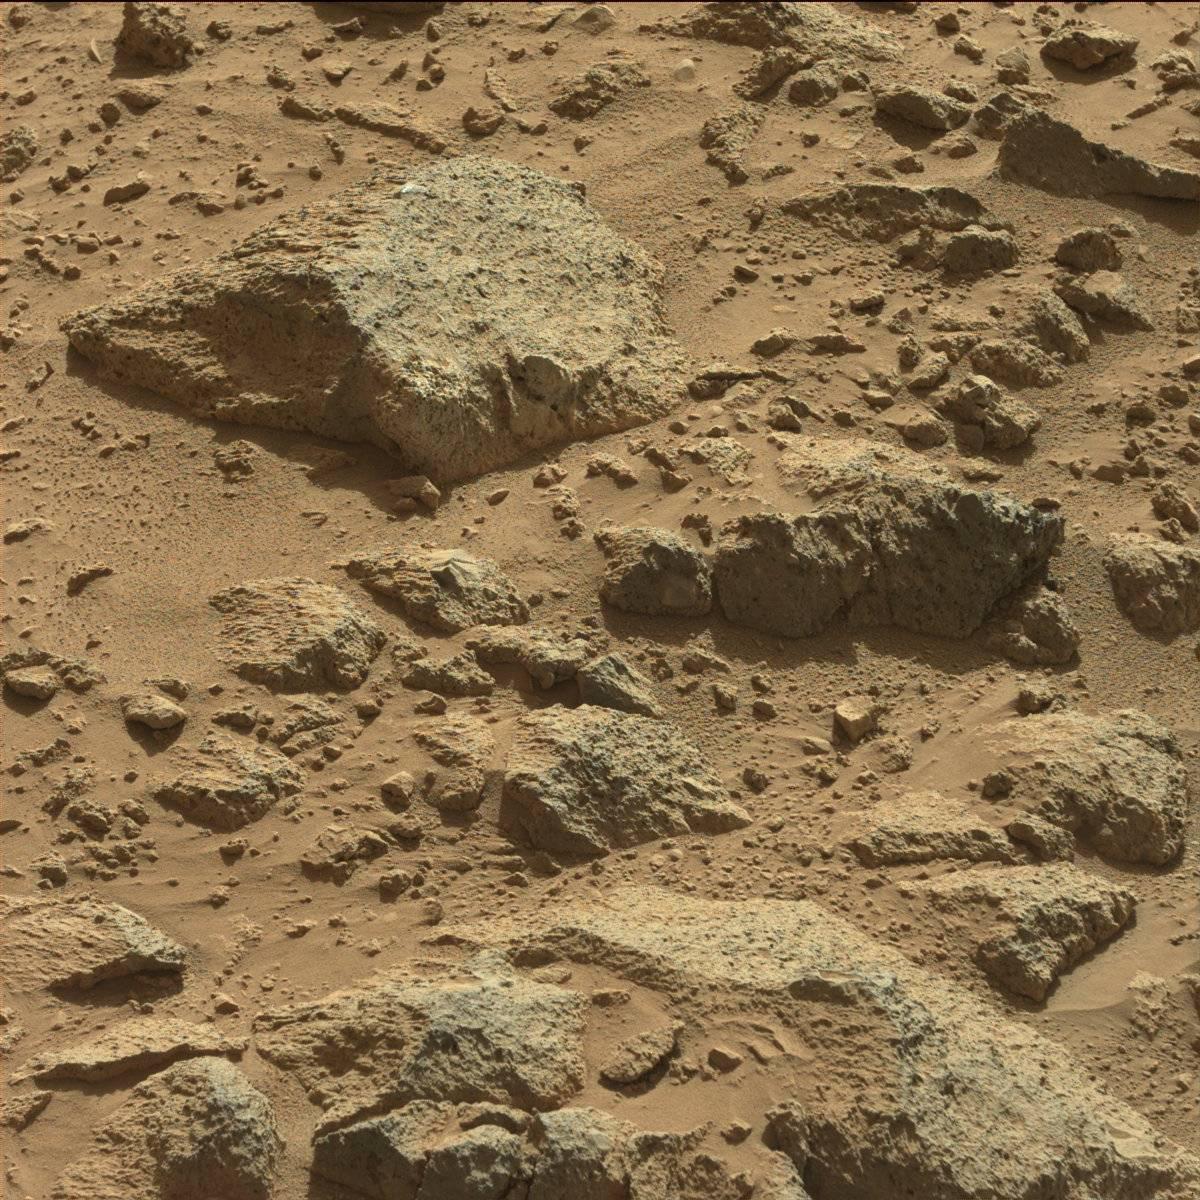
Terrain classes present: Bedrock, Rock, Sand / Soil